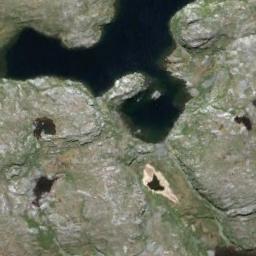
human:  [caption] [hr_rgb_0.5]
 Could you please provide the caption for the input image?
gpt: There is a large land mixed with green and brown in the river in a wetland .

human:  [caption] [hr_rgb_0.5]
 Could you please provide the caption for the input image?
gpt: About two-fifths of this wetland is water .

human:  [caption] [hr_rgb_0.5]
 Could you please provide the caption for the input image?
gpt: The wetland consists of bare land and water .

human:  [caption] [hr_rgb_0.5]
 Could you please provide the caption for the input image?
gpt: Many waters of different sizes and shapes are surrounded by wetlands .

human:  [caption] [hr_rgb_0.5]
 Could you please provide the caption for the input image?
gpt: There are some lakes on the wetland .